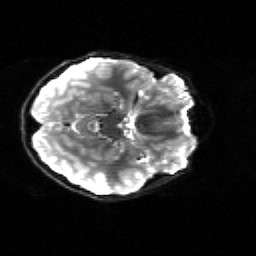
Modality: sbref
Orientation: axial
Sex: female
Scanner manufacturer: siemens
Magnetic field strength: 3 T
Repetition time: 5 s
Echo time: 0.071 s